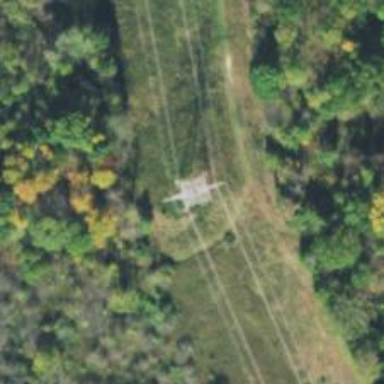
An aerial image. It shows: Lattice structure tower used for power transmission.